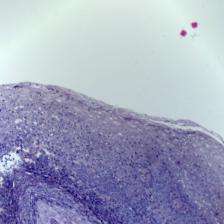
Diagnosis: OSCC